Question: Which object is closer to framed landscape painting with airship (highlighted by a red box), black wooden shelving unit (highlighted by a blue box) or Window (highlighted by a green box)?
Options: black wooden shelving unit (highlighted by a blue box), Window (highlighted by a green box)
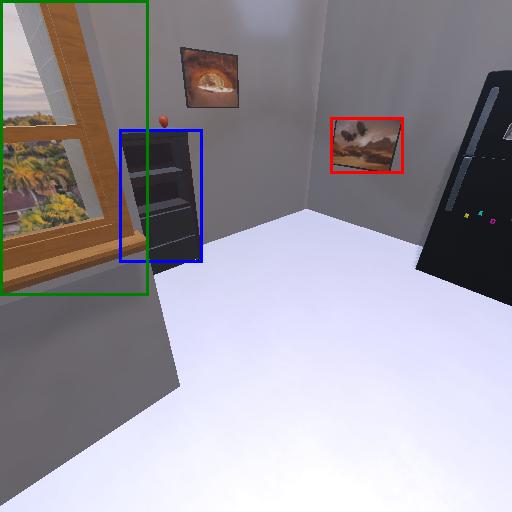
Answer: black wooden shelving unit (highlighted by a blue box)